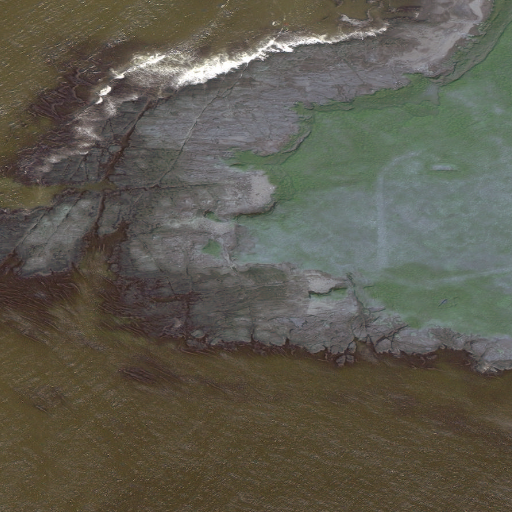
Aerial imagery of cape in Alaska named Cape Kiugilak containing only unknown